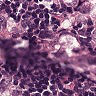
Metastatic tissue present: yes